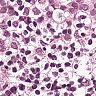
Metastatic tissue present: yes